Aerial crown-view tile of a tropical tree (Barro Colorado Island, Panama), acquired 20250915:
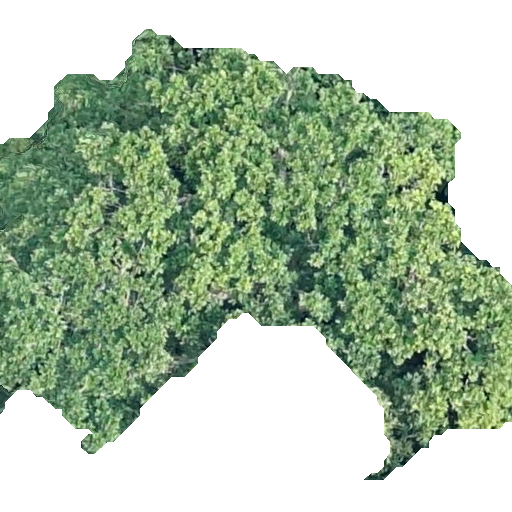
Species: Anacardium excelsum
GBIF accepted scientific name: Anacardium excelsum
Crown area: 247.203 m²